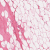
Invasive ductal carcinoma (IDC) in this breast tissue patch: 0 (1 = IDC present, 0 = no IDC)